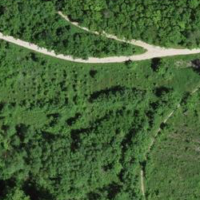
EUNIS habitat code: 41
Species observed at this site:
Tussilago farfara